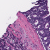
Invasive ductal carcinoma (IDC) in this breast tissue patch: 0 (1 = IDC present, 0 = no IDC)